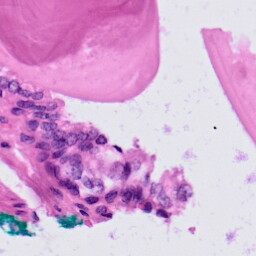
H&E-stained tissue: Prostate